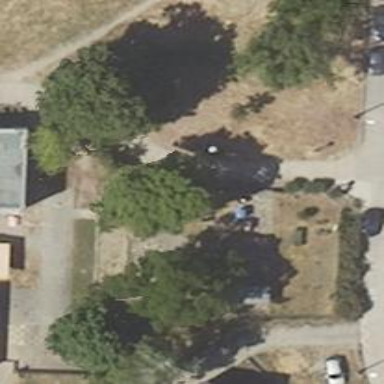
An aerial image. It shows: Concrete driveway.